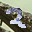
Label: 2